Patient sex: M
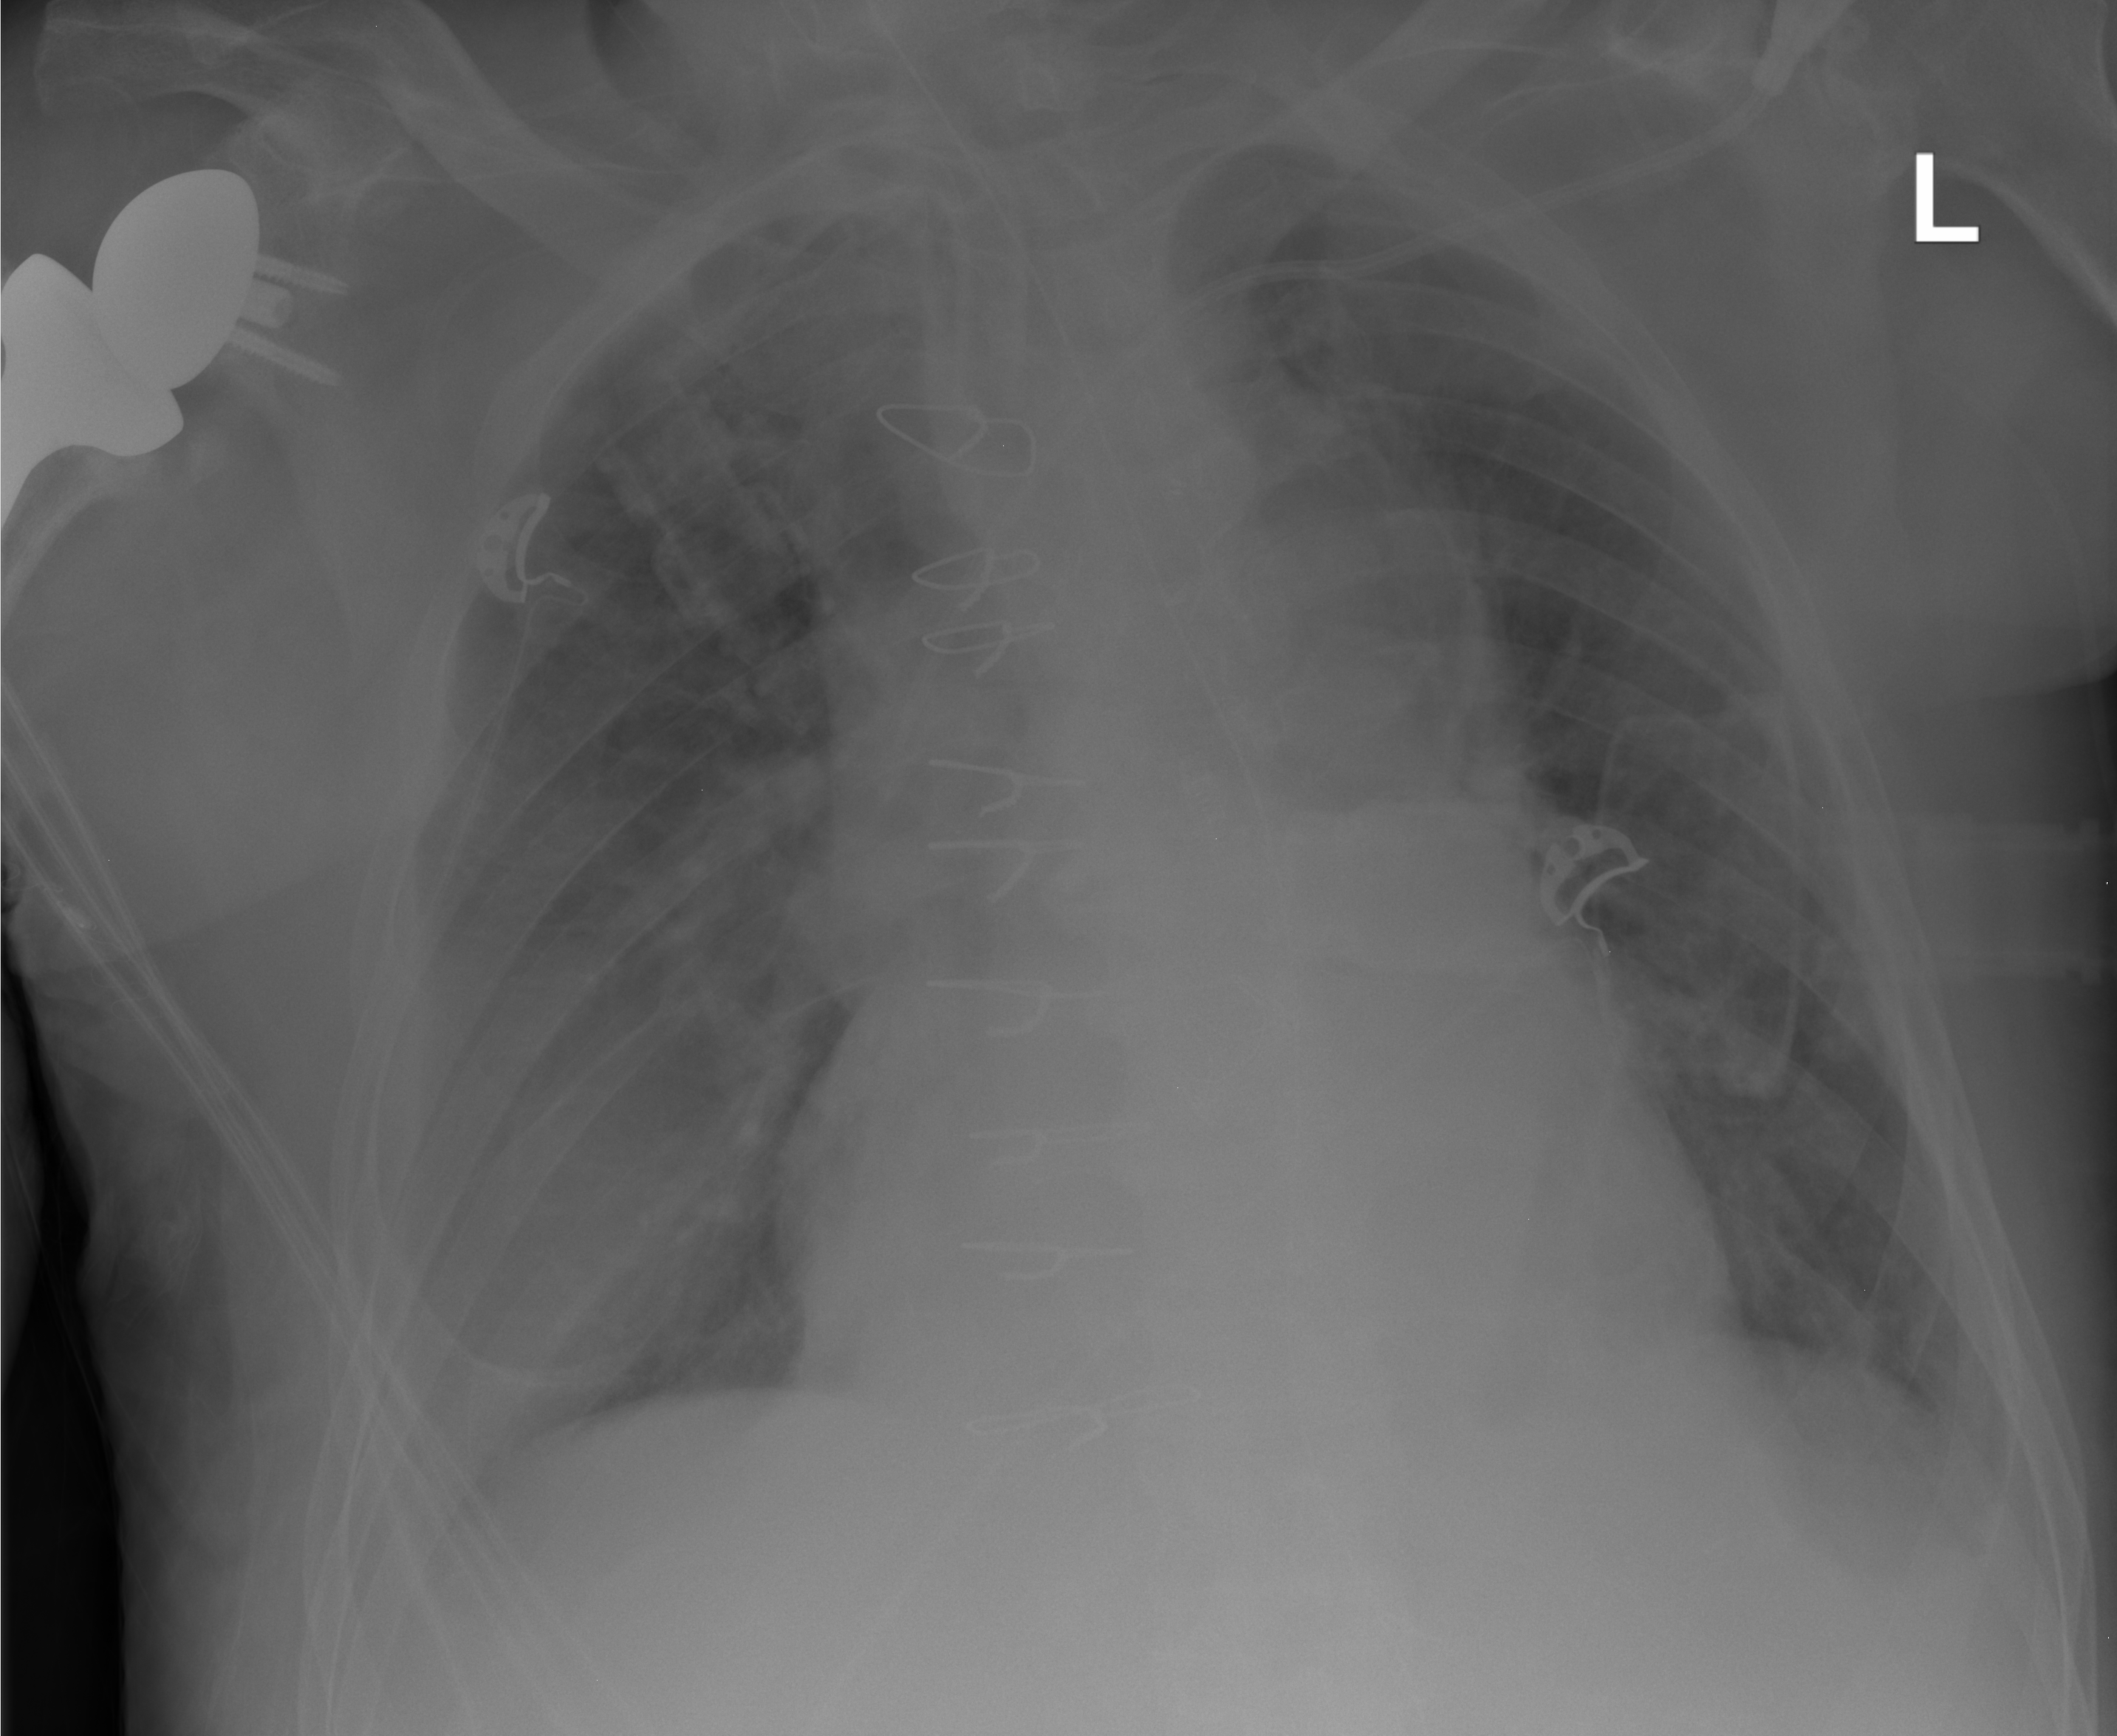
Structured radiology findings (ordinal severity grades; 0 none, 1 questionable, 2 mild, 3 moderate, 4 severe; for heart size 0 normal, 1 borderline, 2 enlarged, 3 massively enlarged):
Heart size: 2
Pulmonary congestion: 1
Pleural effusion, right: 2
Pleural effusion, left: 1
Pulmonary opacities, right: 0
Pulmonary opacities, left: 0
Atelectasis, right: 2
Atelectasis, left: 2